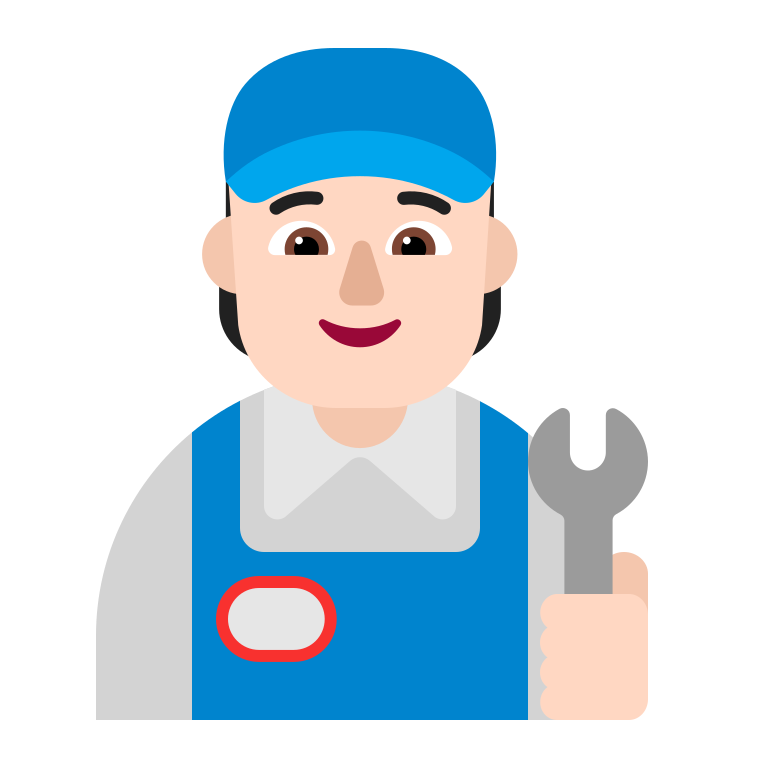
mechanic flat light